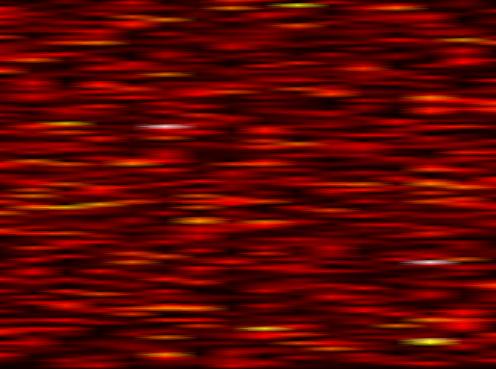
Label: UFMC